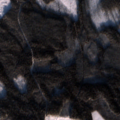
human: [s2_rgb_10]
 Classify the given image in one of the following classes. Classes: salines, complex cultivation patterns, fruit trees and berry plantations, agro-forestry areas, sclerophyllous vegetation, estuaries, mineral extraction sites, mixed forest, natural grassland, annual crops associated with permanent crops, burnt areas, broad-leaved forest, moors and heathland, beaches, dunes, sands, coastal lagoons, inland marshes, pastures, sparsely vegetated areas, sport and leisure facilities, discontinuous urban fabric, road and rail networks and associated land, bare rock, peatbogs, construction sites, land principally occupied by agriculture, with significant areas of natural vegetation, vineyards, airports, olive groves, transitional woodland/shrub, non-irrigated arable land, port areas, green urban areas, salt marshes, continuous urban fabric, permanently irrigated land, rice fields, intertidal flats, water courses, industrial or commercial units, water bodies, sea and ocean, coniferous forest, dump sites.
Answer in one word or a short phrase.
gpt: land principally occupied by agriculture, with significant areas of natural vegetation, coniferous forest, transitional woodland/shrub